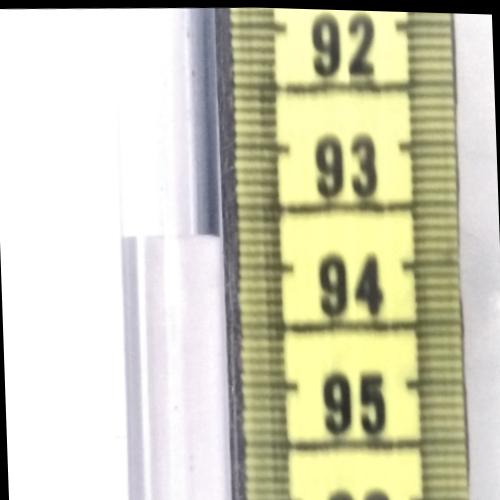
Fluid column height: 93.7 cm